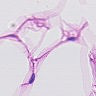
Metastatic tissue present: no